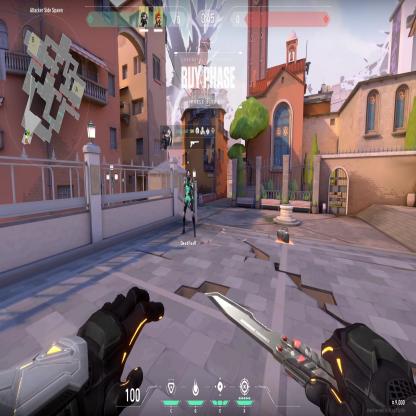
Label: dropped spike ; teammate